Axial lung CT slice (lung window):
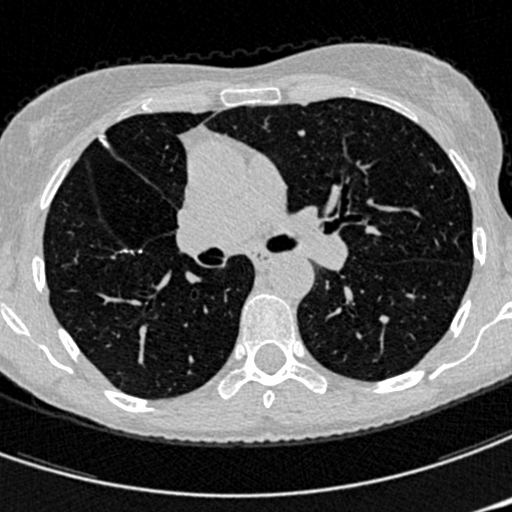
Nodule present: no